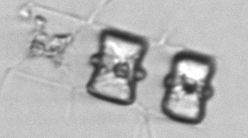
Label: Chaetoceros_didymus